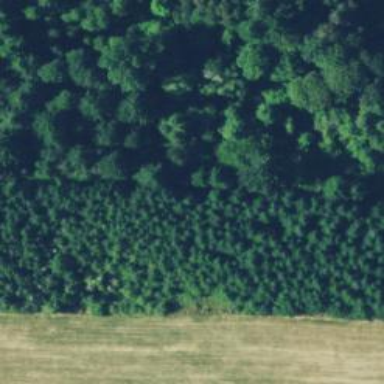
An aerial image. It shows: Lush woodland area covered with trees.